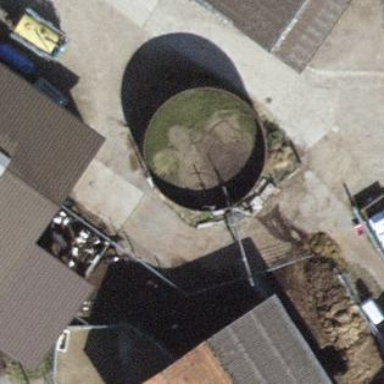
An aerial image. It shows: Storage tank with man-made structure.